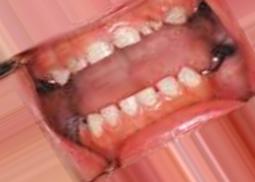
Condition: Caries